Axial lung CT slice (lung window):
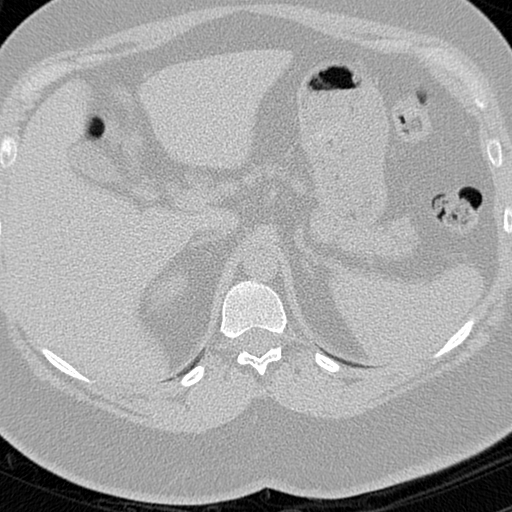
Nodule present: no